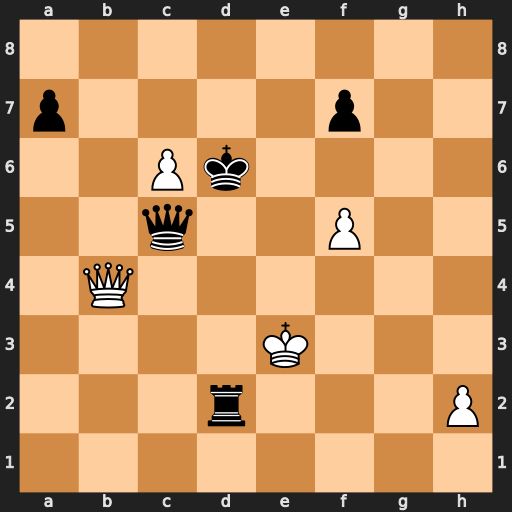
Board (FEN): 8/p4p2/2Pk4/2q2P2/1Q6/4K3/3r3P/8
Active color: w
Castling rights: -
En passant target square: -
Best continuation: Qxc5+ Kxc5 c7 Rd6 c8=Q+